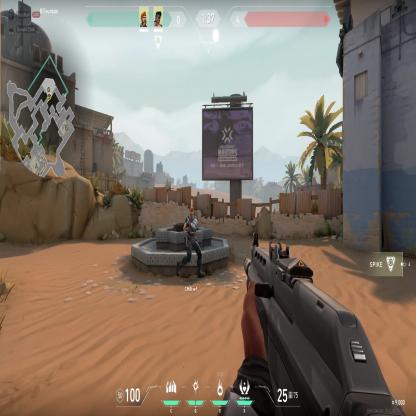
Label: teammate